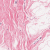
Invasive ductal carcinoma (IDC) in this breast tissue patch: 0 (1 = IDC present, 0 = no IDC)